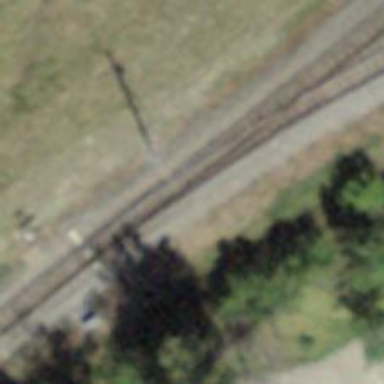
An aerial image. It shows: Railway switch with the turnout on the left side.